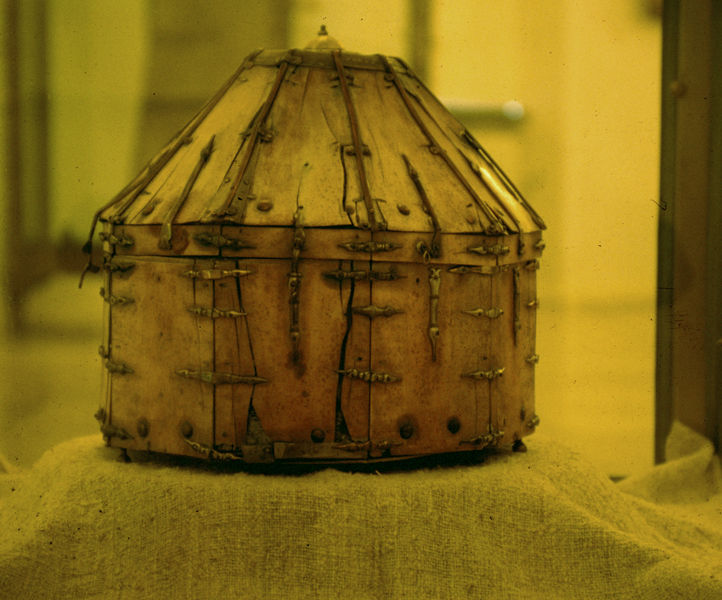
Titel: Pyxis (?)
Standort: Passau
Institution: unbekannt
Schlagwörter: gelb, grün, braun, holz, licht, tuch, alt, leinen, tischdecke, stoff, rund, risse, klein, rauh, glänzend, metall, bronze, glatt, nagel, nägel, foto, masserung, truhe, deckel, gefäß, messing, kiste, schachtel, trommel, kasten, antik, leder, beschlag, schatulle, pyramide, gelbgrün, furnier, kästchen, beschläge, schanier, schaniere, elfenbein, polygonal, jute, büchse, fotogrfie, hutkiste, naturfaser